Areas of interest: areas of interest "Liben - Hangzhou Foreign Affairs Service Area Electric Vehicle Charging Station"
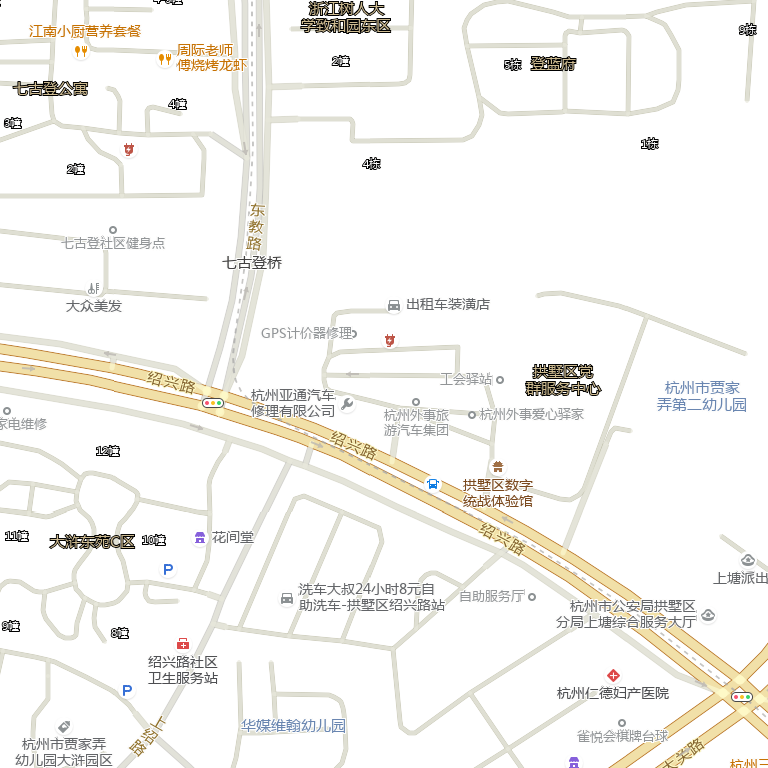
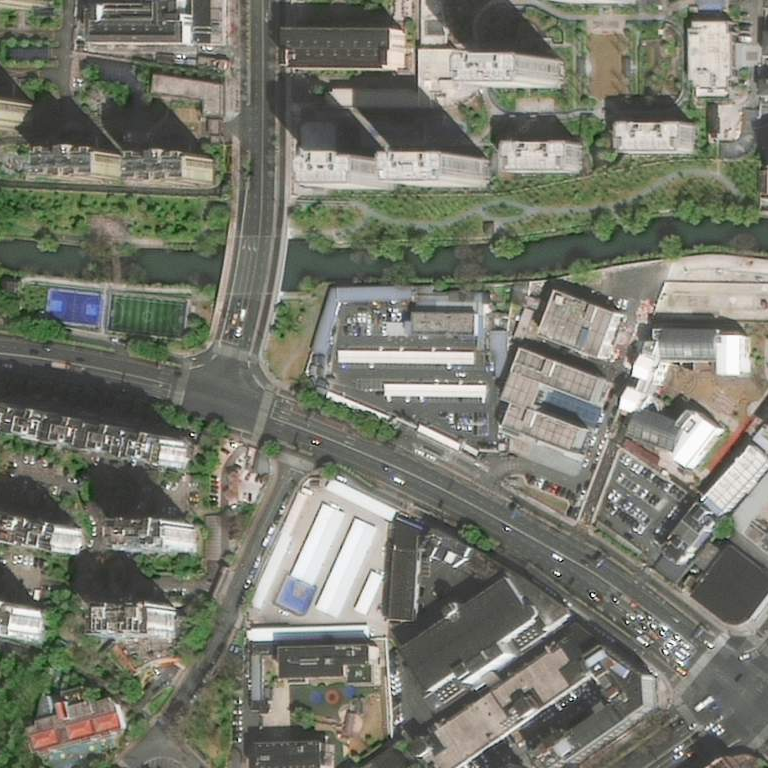